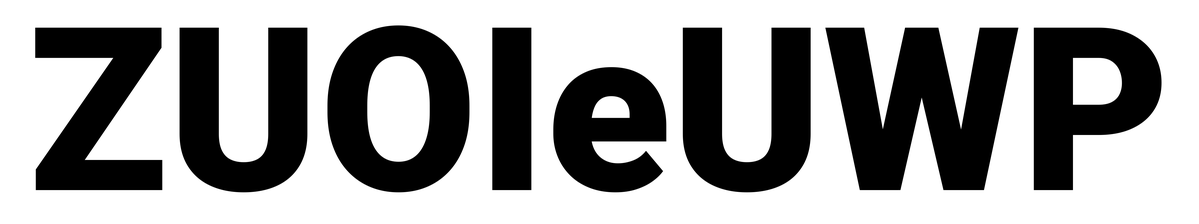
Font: Roboto_Black